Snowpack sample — Loveland Pass, Silver Plume, Colorado, USA (2/11/26, 12:00 PM MST)
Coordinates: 39.663, -105.886
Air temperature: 35 °F
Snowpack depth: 82 cm
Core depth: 40 cm
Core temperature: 23 °F
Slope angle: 13°, slope face: 12°
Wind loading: high
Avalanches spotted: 1
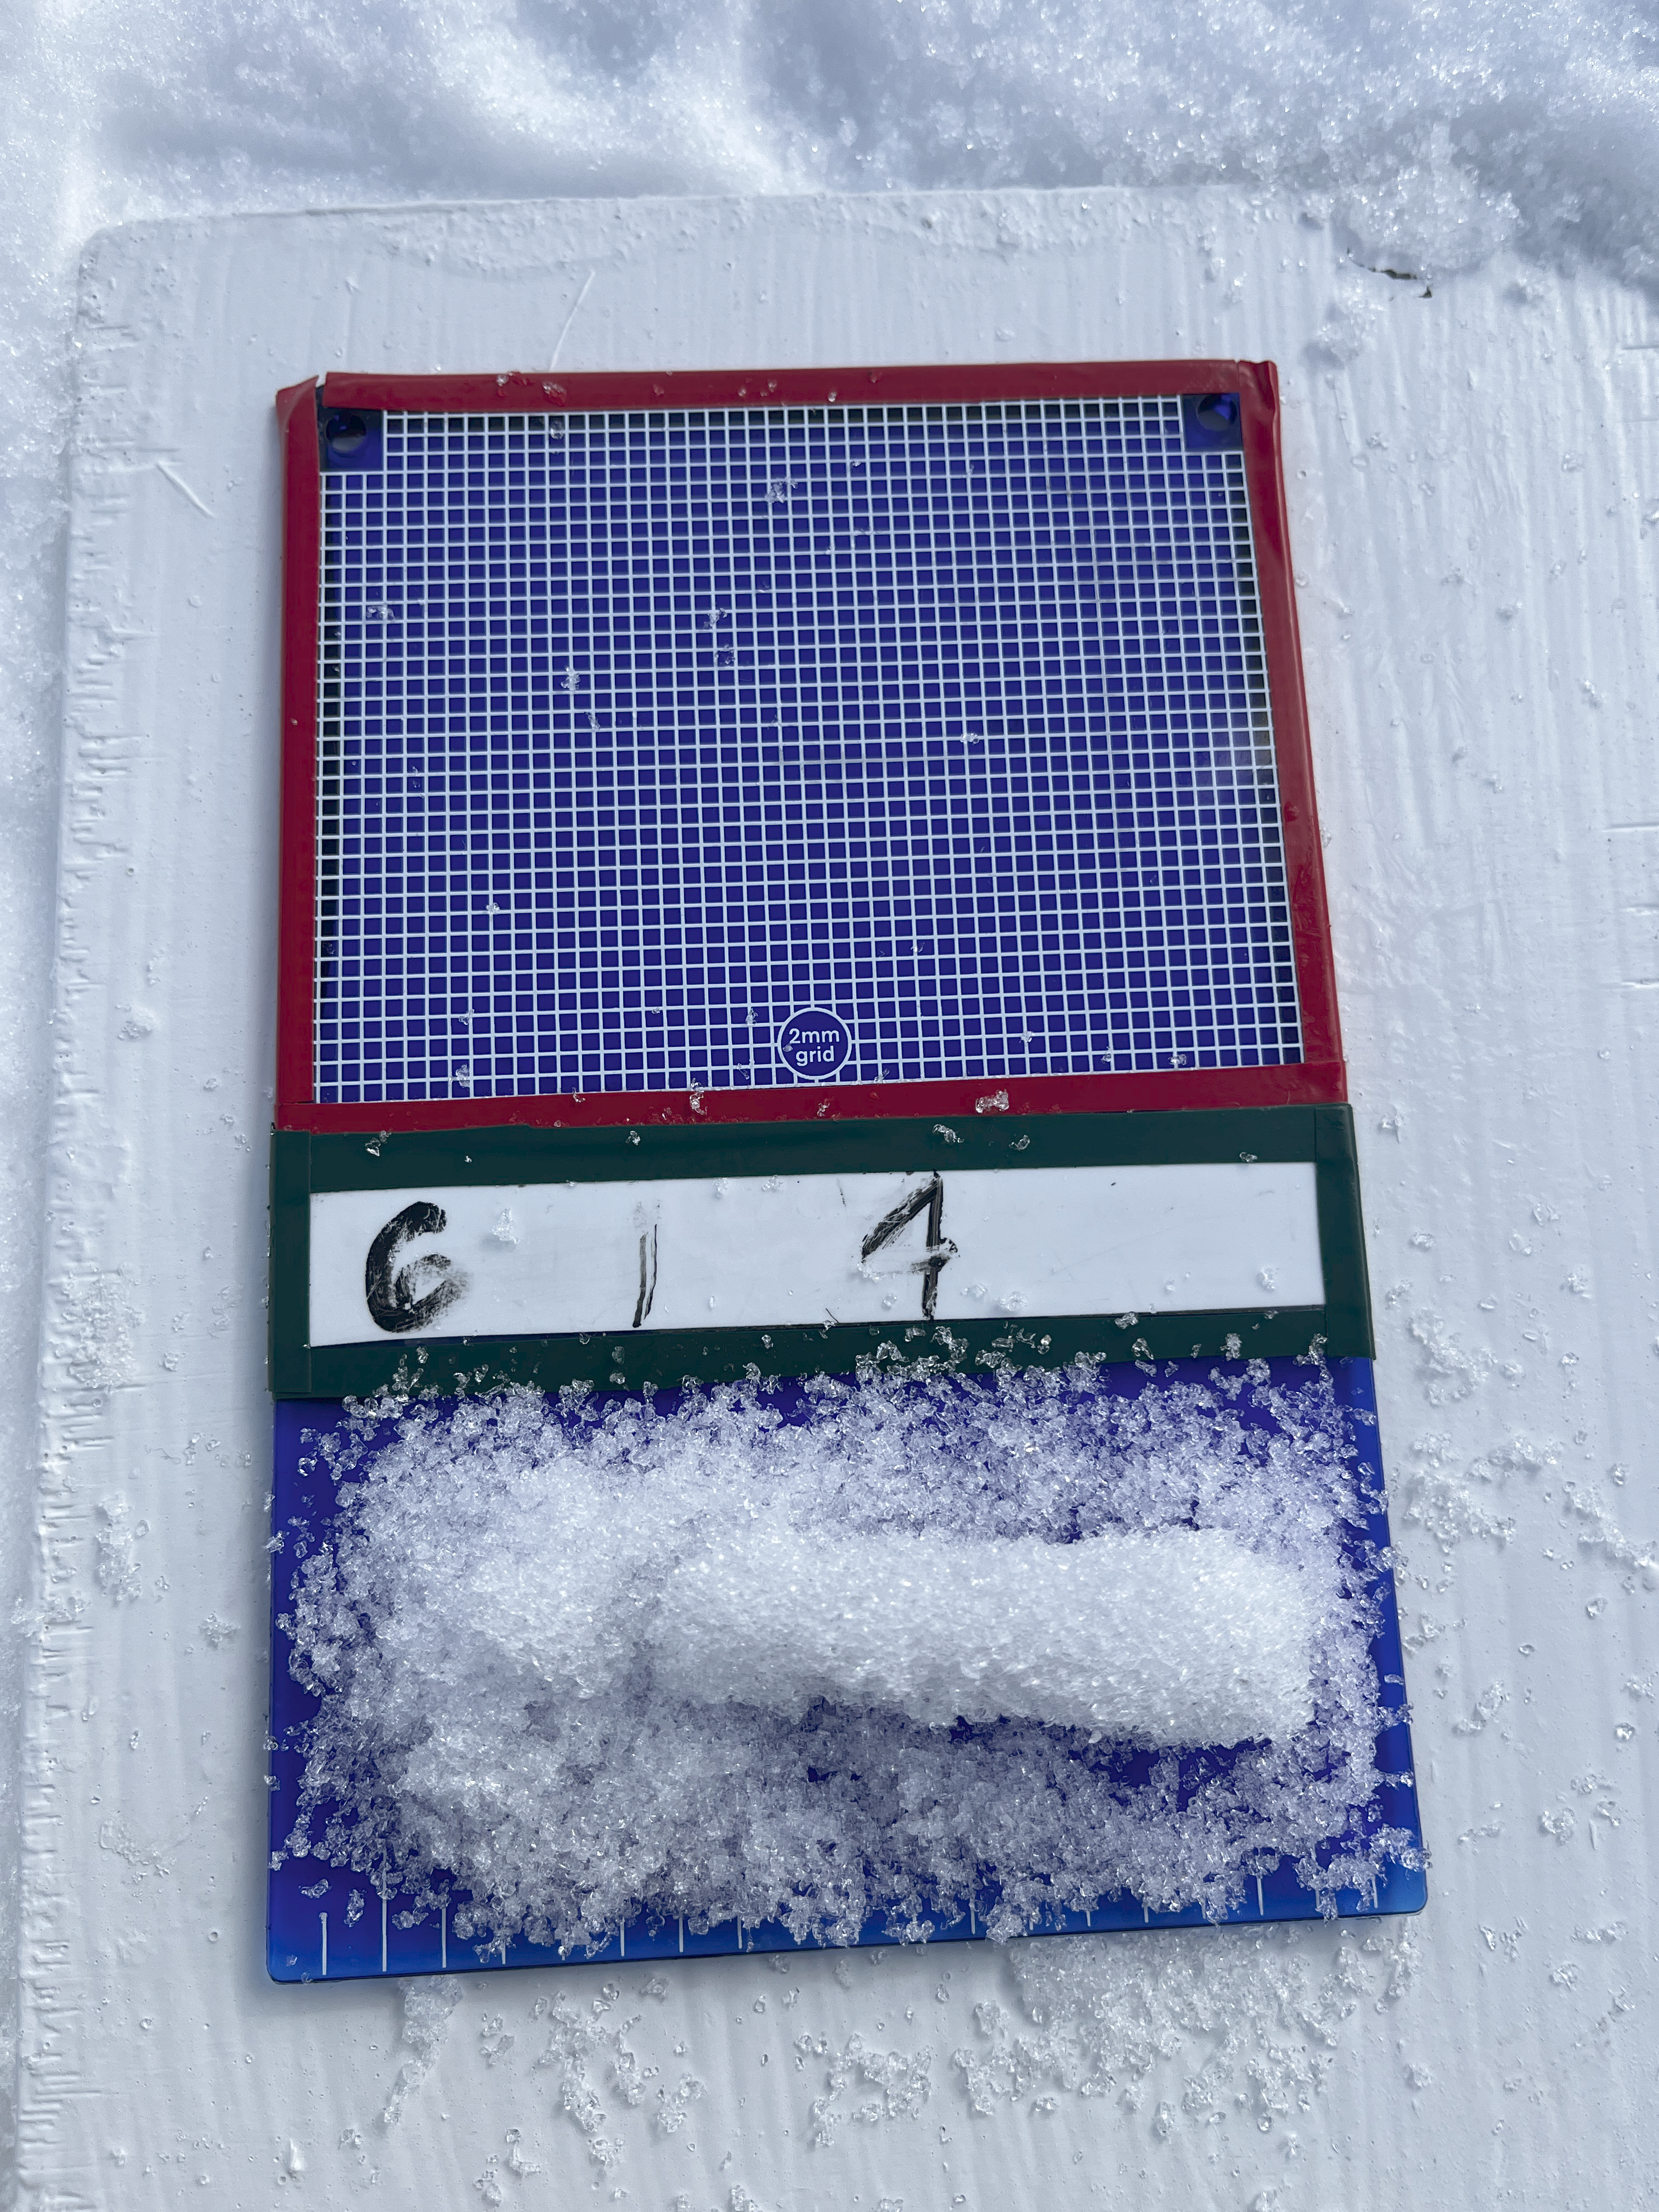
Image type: crystal_card
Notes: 1 small avalanche spotted on the north side of the bowl, lots of wind loading